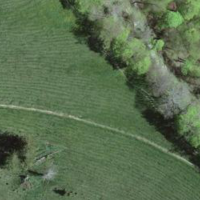
EUNIS habitat code: 24
Species observed at this site:
Tettigonia cantans
Vanessa atalanta